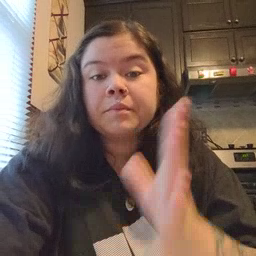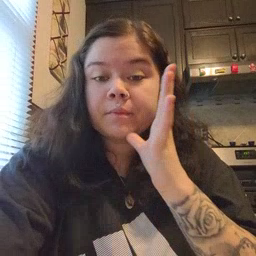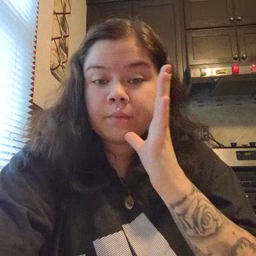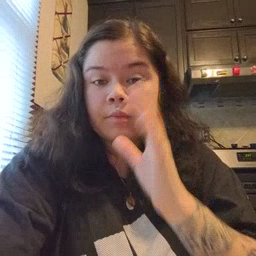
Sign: mom